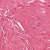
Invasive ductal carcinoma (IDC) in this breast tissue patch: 0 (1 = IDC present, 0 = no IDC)